Question: I have the following:
'''
<div class="footer-content">
<ul class="footer-category-list social-icons">
<li>
<a href="https://www.facebook.com/site" target="_blank" title="facebook"><span class="icon-facebook-sign social-icon-big"></span>
Facebook
</a>
</li>
<li>
<a href="https://twitter.com/site" class="icon" target="_blank" title="twitter"><span class="icon-twitter-sign social-icon-big"></span>
Twitter
</a>
</li>
</ul>
</div>
'''
there's a bunch of CSS in the page, this is the most relevant I've been working on:
'''
.social-icon-big {
font-size: 300%;
}
ul.social-icons li{
line-height: 0;
vertical-align: middle;
}
li div.social {
display:table-cell;
vertical-align: middle;
height: 25px;
}
'''
in my twitter-bootstrap website, it's currently rendered as in the image:
I would like the thing to have a better vertical alignment.
In particular I would like to try with the '>' symbol icon and text to have the same base line, that is the three items have the bottom aligned.
Or I would like to try with the three of them have the centers aligned on the same line.
I'm not sure how to obtain either of the two.
Here's a JSFiddle for the thing:
<URL>
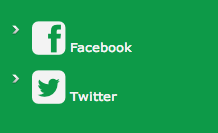
Answer: For this specific issue, you need to make sure that your icon span is vertically aligned as well
<URL>
'''
.icons-list>ul {
list-style: none;
}
span[class*=social-icon] {
display: inline-block;
vertical-align: middle;
}
.social-icon-big {
font-size: 300%;
}
ul.social-icons li{
line-height: 0;
vertical-align: middle;
}
'''